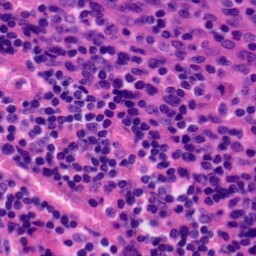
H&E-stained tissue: Tonsil